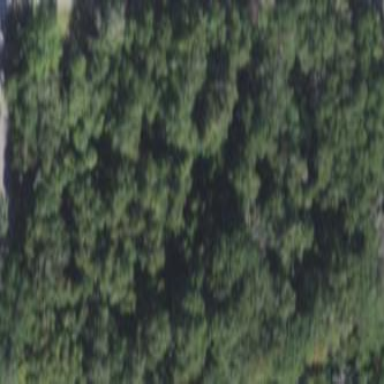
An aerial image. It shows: Beautiful woodland area.